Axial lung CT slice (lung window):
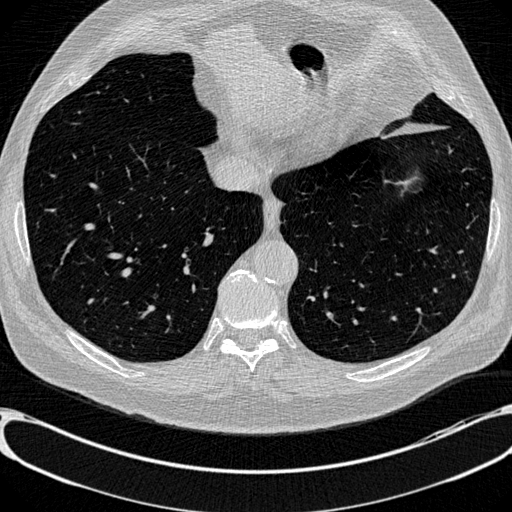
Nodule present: no